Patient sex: M
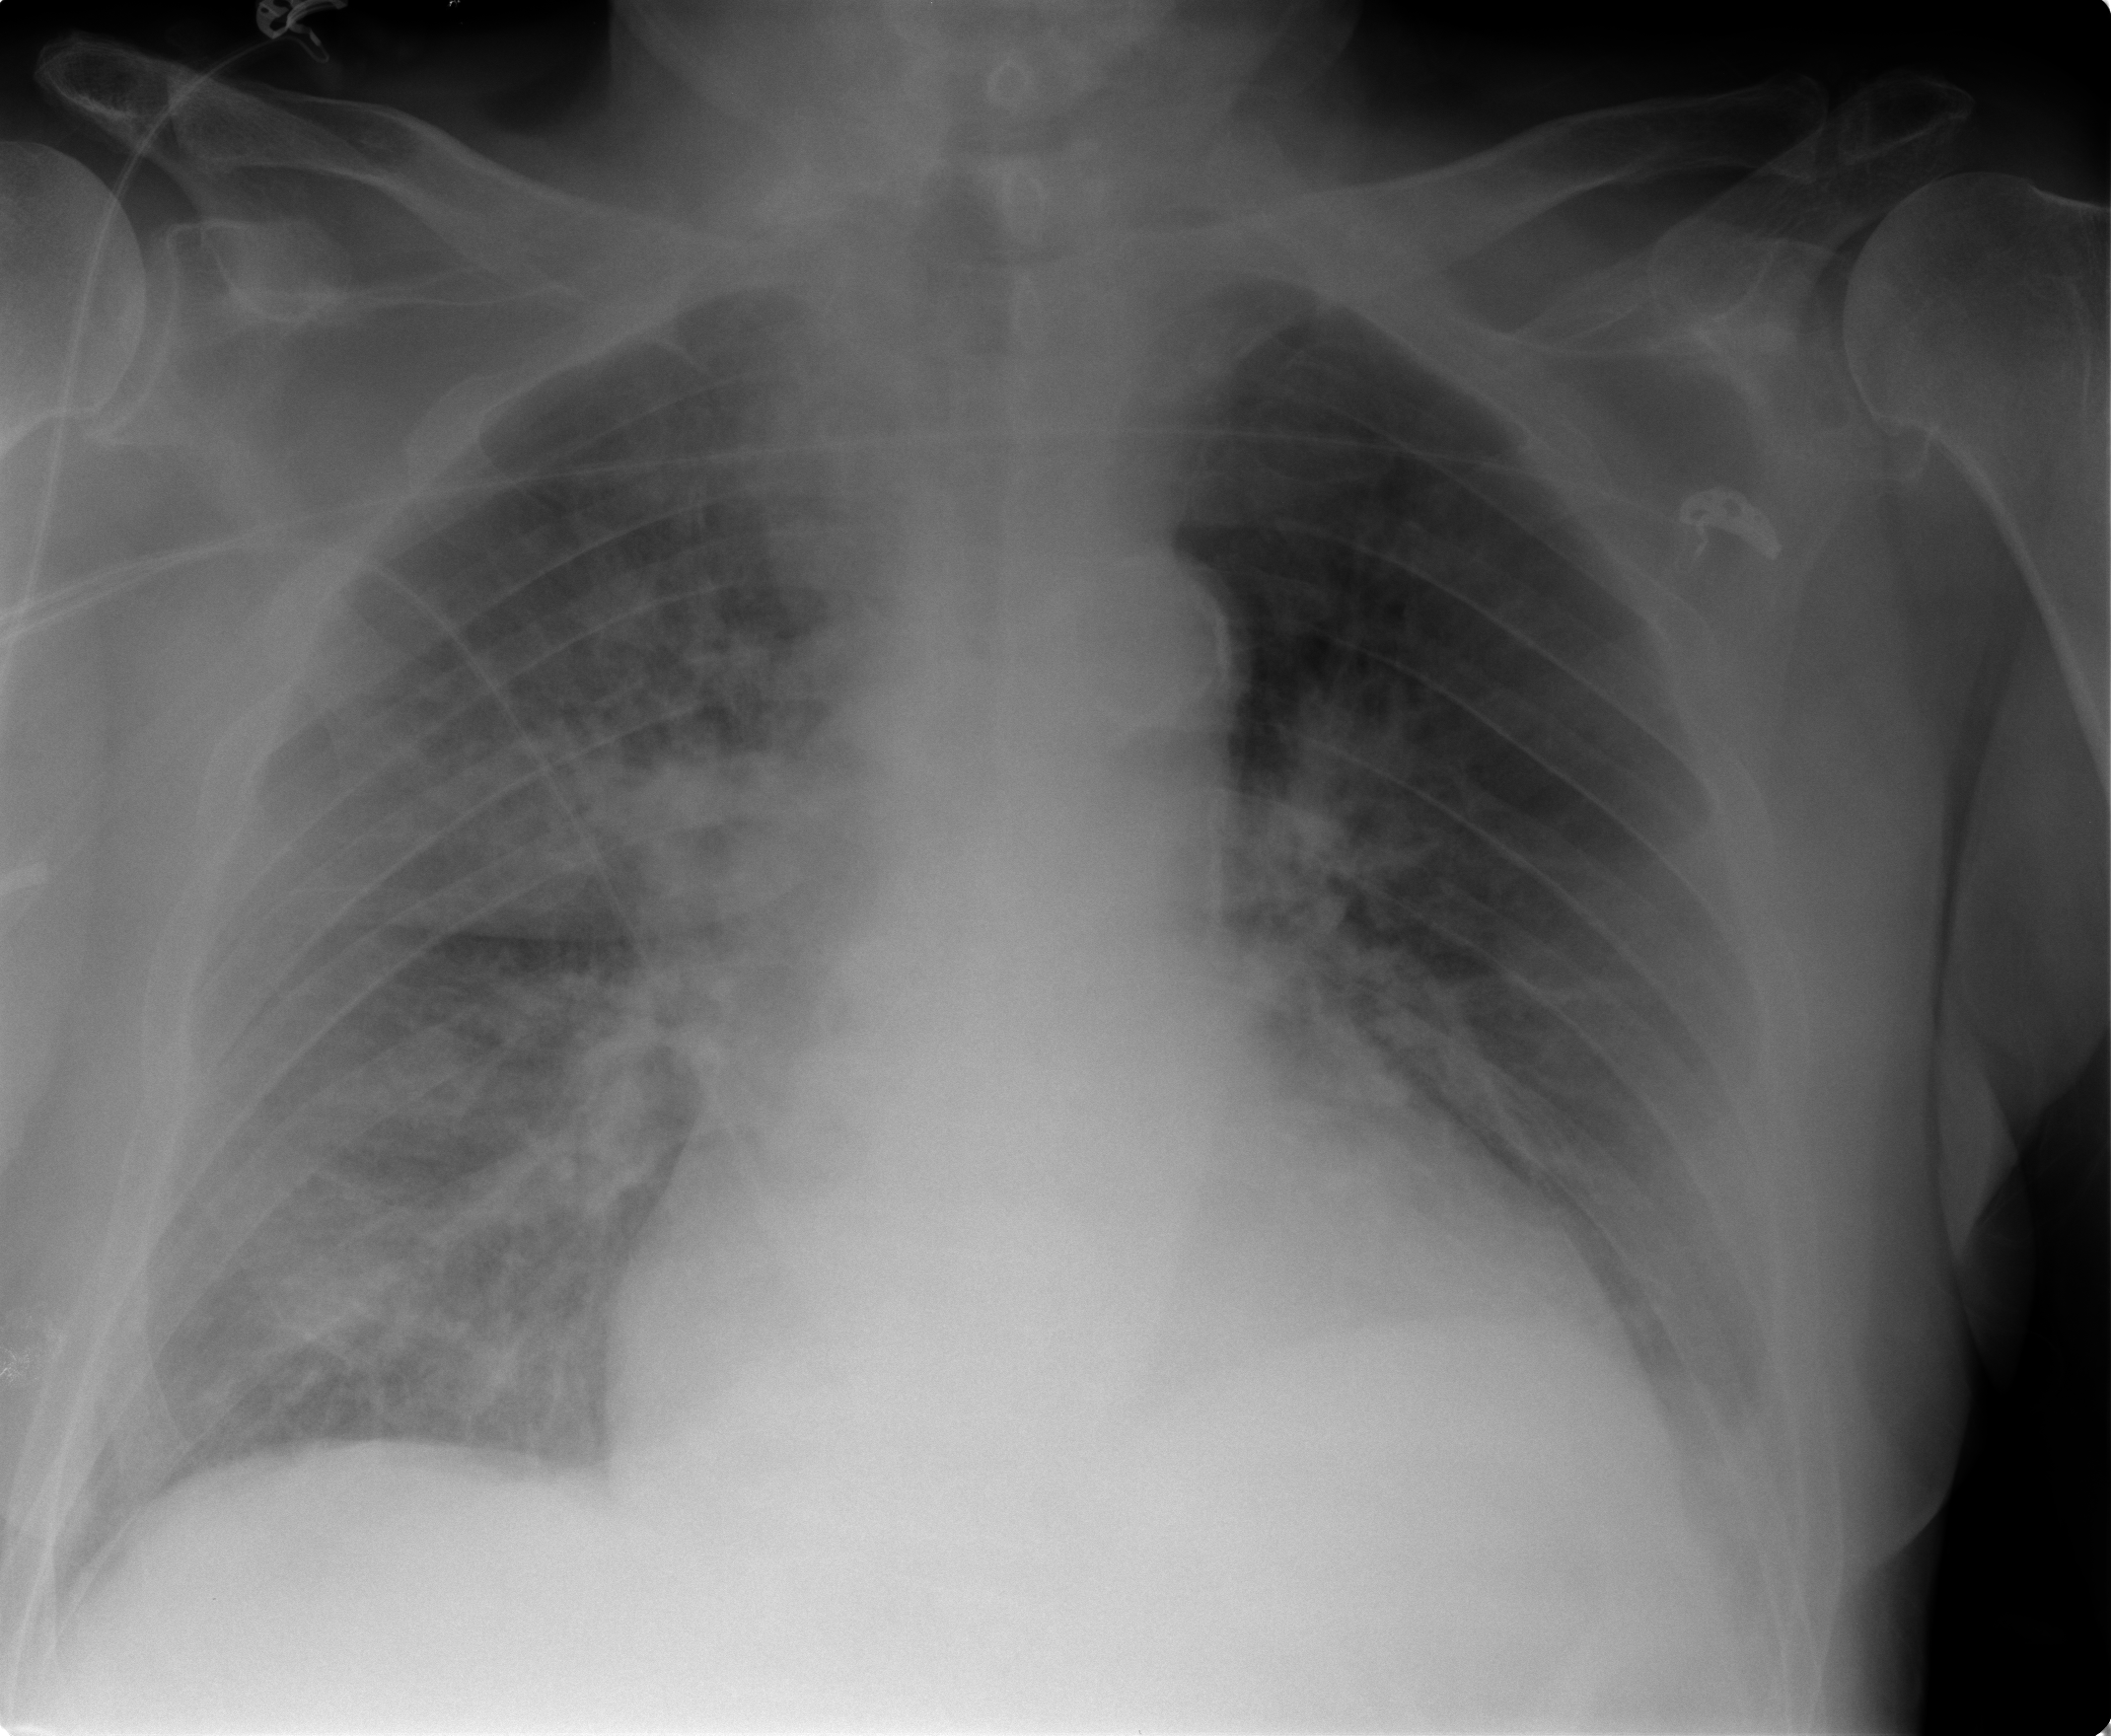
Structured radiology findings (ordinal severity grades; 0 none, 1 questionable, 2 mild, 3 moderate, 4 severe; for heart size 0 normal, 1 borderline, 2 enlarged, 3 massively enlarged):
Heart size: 2
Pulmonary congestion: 2
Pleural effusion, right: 2
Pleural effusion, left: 2
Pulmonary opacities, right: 3
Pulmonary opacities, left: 0
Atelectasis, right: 2
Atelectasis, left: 2